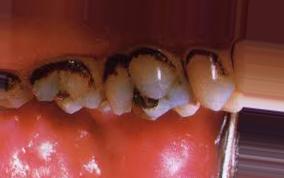
Condition: Tooth Discoloration